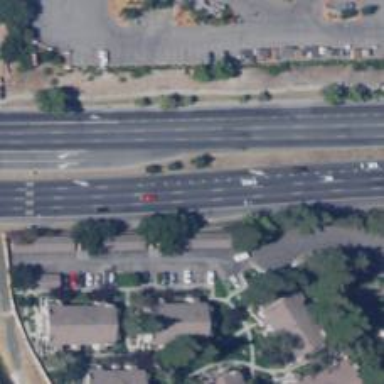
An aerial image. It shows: This image shows trunk highway that functions as expressway.